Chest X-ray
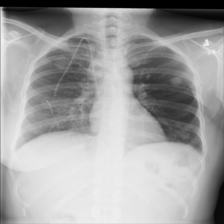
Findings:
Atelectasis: negative
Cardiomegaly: negative
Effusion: negative
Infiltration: negative
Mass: positive
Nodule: negative
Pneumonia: negative
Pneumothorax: negative
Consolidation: negative
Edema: negative
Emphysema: negative
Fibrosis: negative
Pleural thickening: negative
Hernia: negative